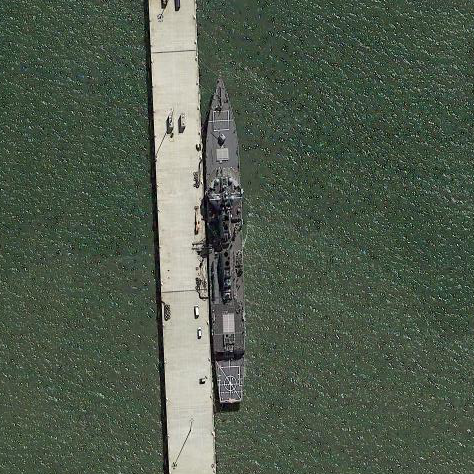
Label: destroyer